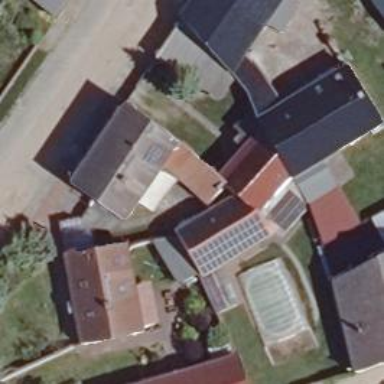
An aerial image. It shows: Small solar photovoltaic panel used as generator to produce electricity.